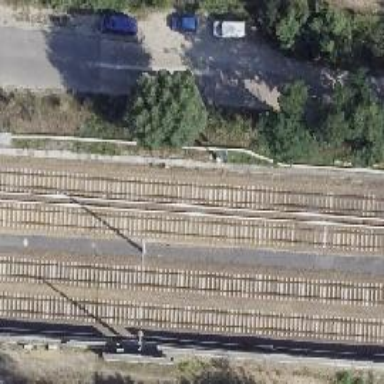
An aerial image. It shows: Railway signal.